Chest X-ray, AP view. Patient: 45 years old, sex M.
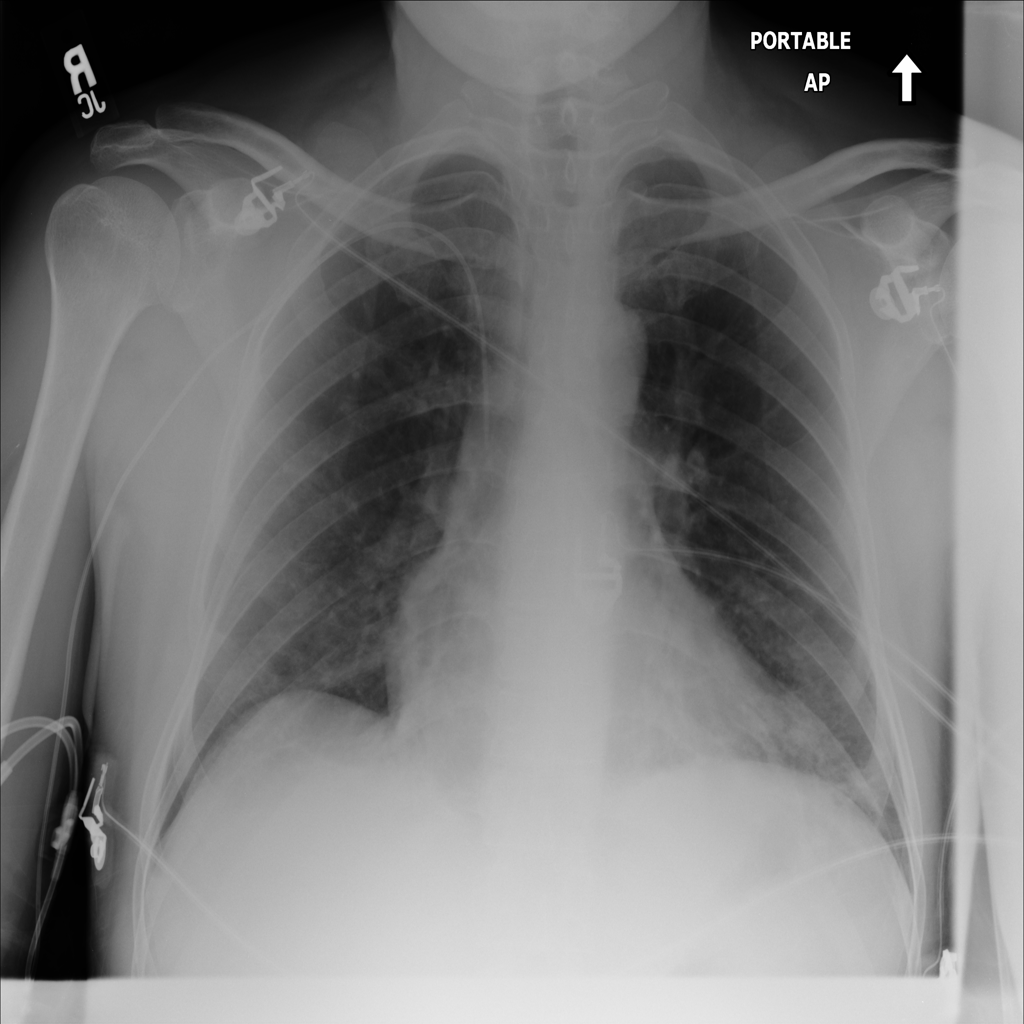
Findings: No Finding